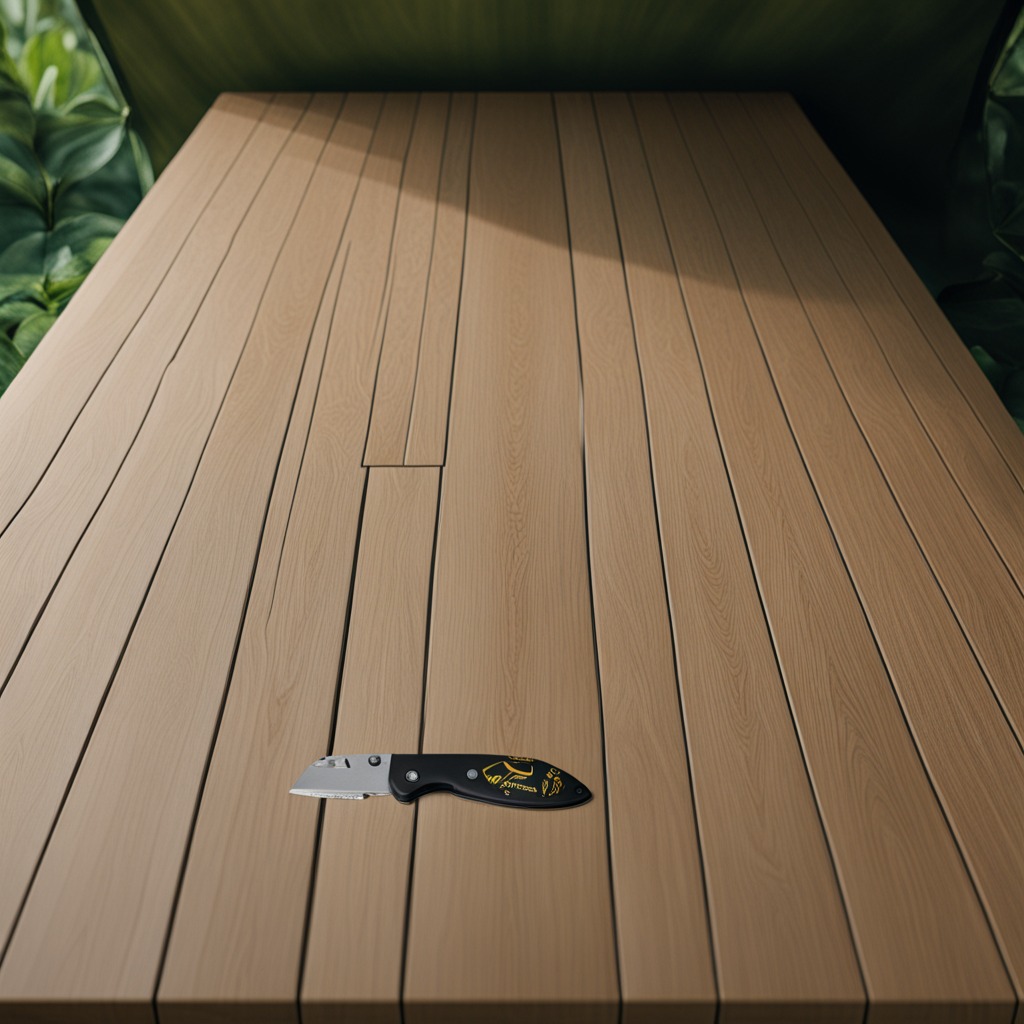
A utility knife lies on a wooden table inside a jungle field workshop tent.